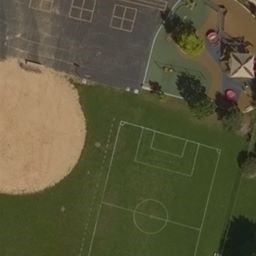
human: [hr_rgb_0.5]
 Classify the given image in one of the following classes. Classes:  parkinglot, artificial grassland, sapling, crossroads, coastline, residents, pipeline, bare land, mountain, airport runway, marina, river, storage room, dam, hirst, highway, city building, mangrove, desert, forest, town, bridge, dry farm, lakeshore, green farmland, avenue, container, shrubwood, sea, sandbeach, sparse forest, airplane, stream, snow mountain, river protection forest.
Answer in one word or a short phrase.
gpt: artificial grassland